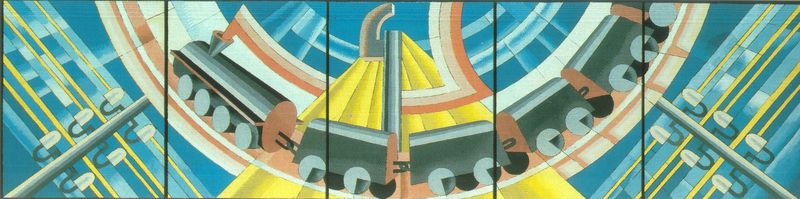
Titel: Ferrovia (Bozzetto di decorazione murale)
Künstler: Fortunato Depero
Standort: Rovereto
Institution: Museo d'arte moderna e contemporanea di Trento e Rovereto
Schlagwörter: blau, dunkel, gemälde, schatten, weiß, dreieck, gelb, stadt, ausschnitt, bewegung, bunt, grau, hell, lampen, laterne, licht, pastell, raum, schwarz, straße, türkis, rot, verzerrung, rauch, decke, rosa, kreis, räder, hellblau, bogen, mast, abstrakt, farben, modern, zug, formen, linien, rad, wagen, kuppel, masten, strom, dampf, einfach, glanz, streifen, glänzen, leuchten, segment, futurismus, rechteck, technik, acryl, stilisiert, strahl, kreise, schematisch, reihung, halbkreis, halbrund, fahren, kreissegment, segmentbogen, bahn, eisenbahn, lok, lokomotive, dampflok, gleis, schiene, schienen, wagons, deckengemälde, art deco, draht, avantgarde, drähte, leitungen, stromleitung, strommasten, waggon, wagon, karusell, isolatoren, leitung, kindlich, waggons, liniennetz, kaleidoskop, stilisierung, kupplung, trafos, trafo, brio, eisenbahnzubehör, holzeisenbahn, stromabnehmer